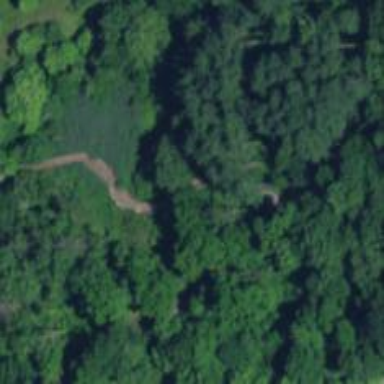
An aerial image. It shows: Asphalt path with excellent trail visibility.